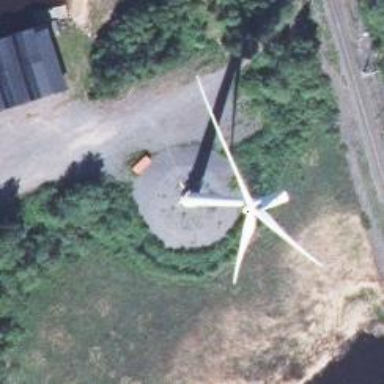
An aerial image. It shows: Wind turbine power generator.